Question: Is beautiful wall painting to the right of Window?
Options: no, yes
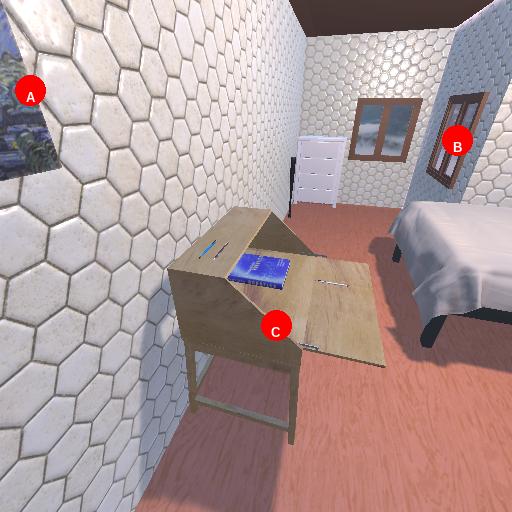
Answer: no